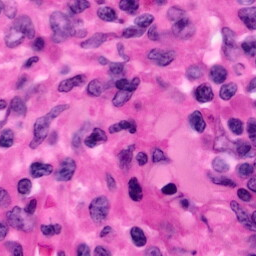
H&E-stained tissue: Pancreatic